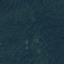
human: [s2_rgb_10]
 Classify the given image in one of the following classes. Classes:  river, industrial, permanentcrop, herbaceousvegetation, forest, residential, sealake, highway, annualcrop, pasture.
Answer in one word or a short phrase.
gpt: Forest